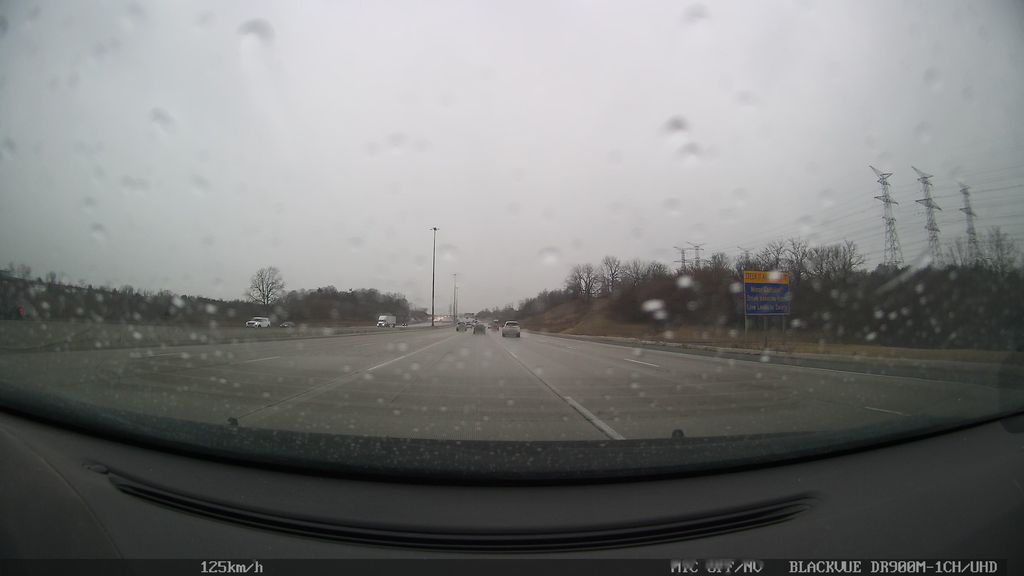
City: toronto